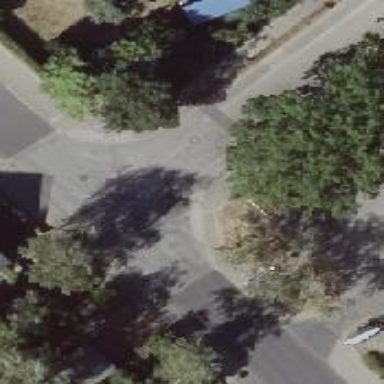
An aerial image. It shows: Residential road with asphalt surface. There are separate sidewalks on both sides.